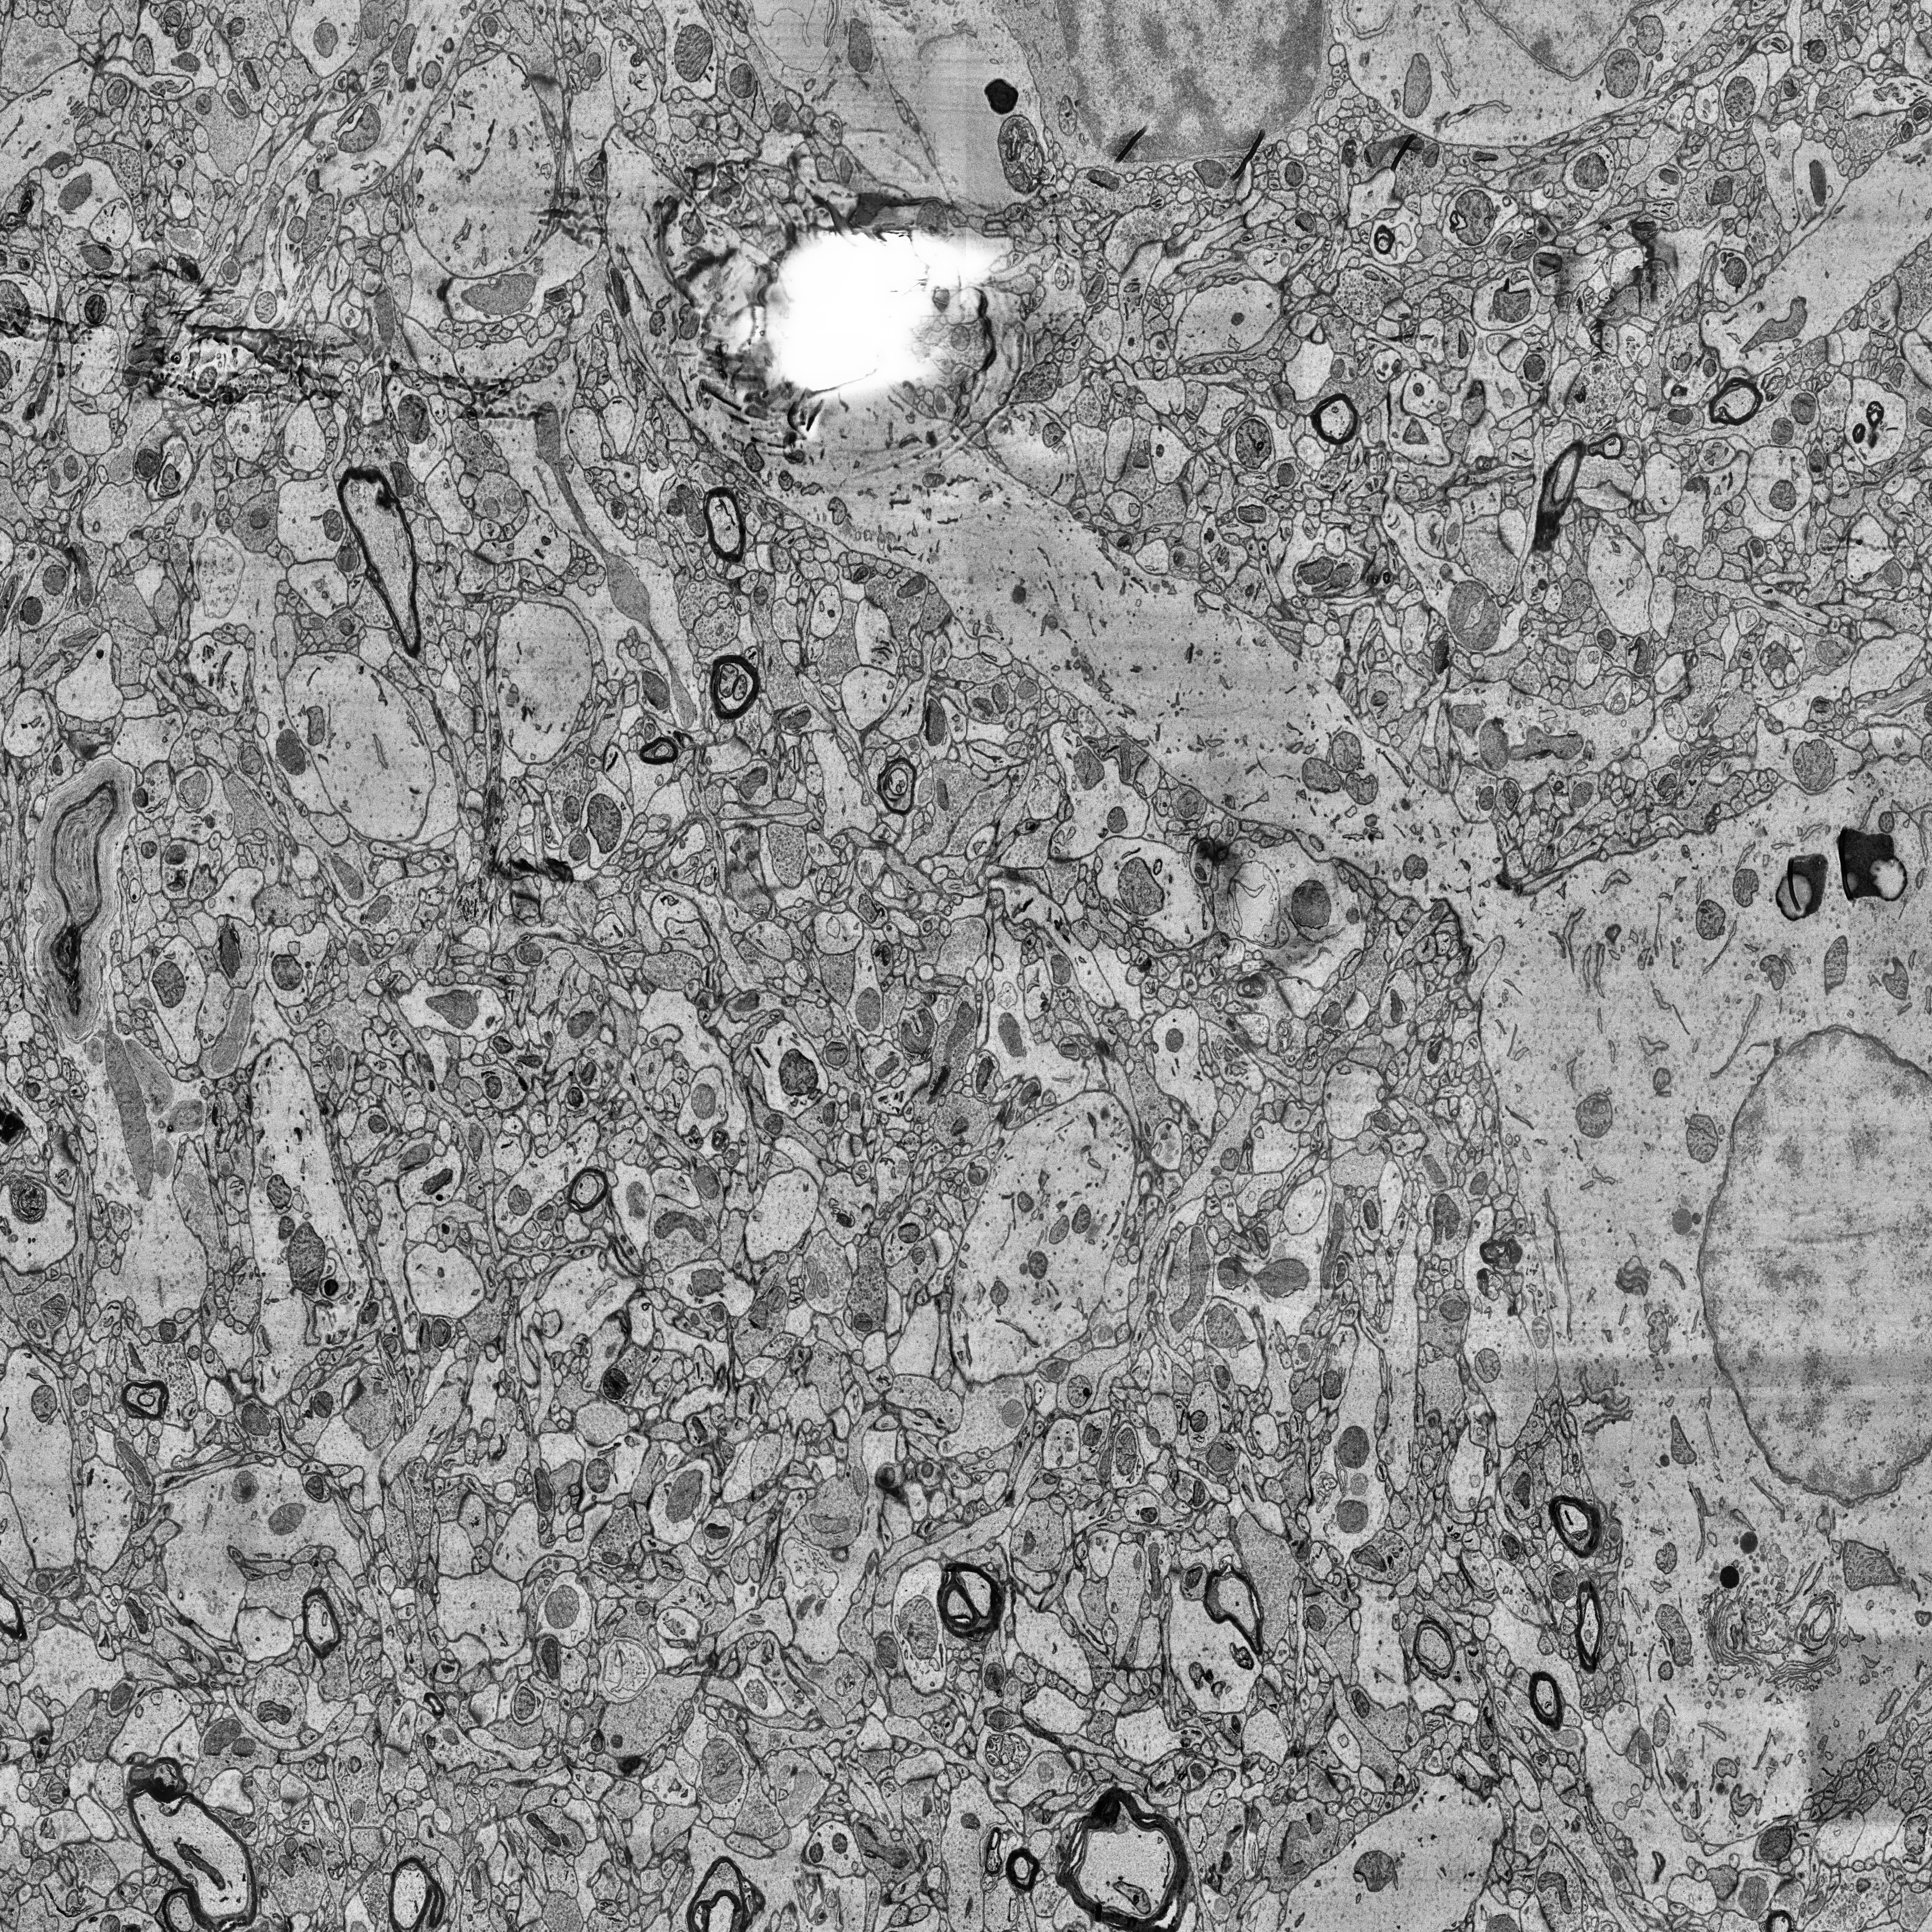
Electron microscopy slice of human cortex tissue
Slice depth (z): 228
Mitochondria instances in slice: 471